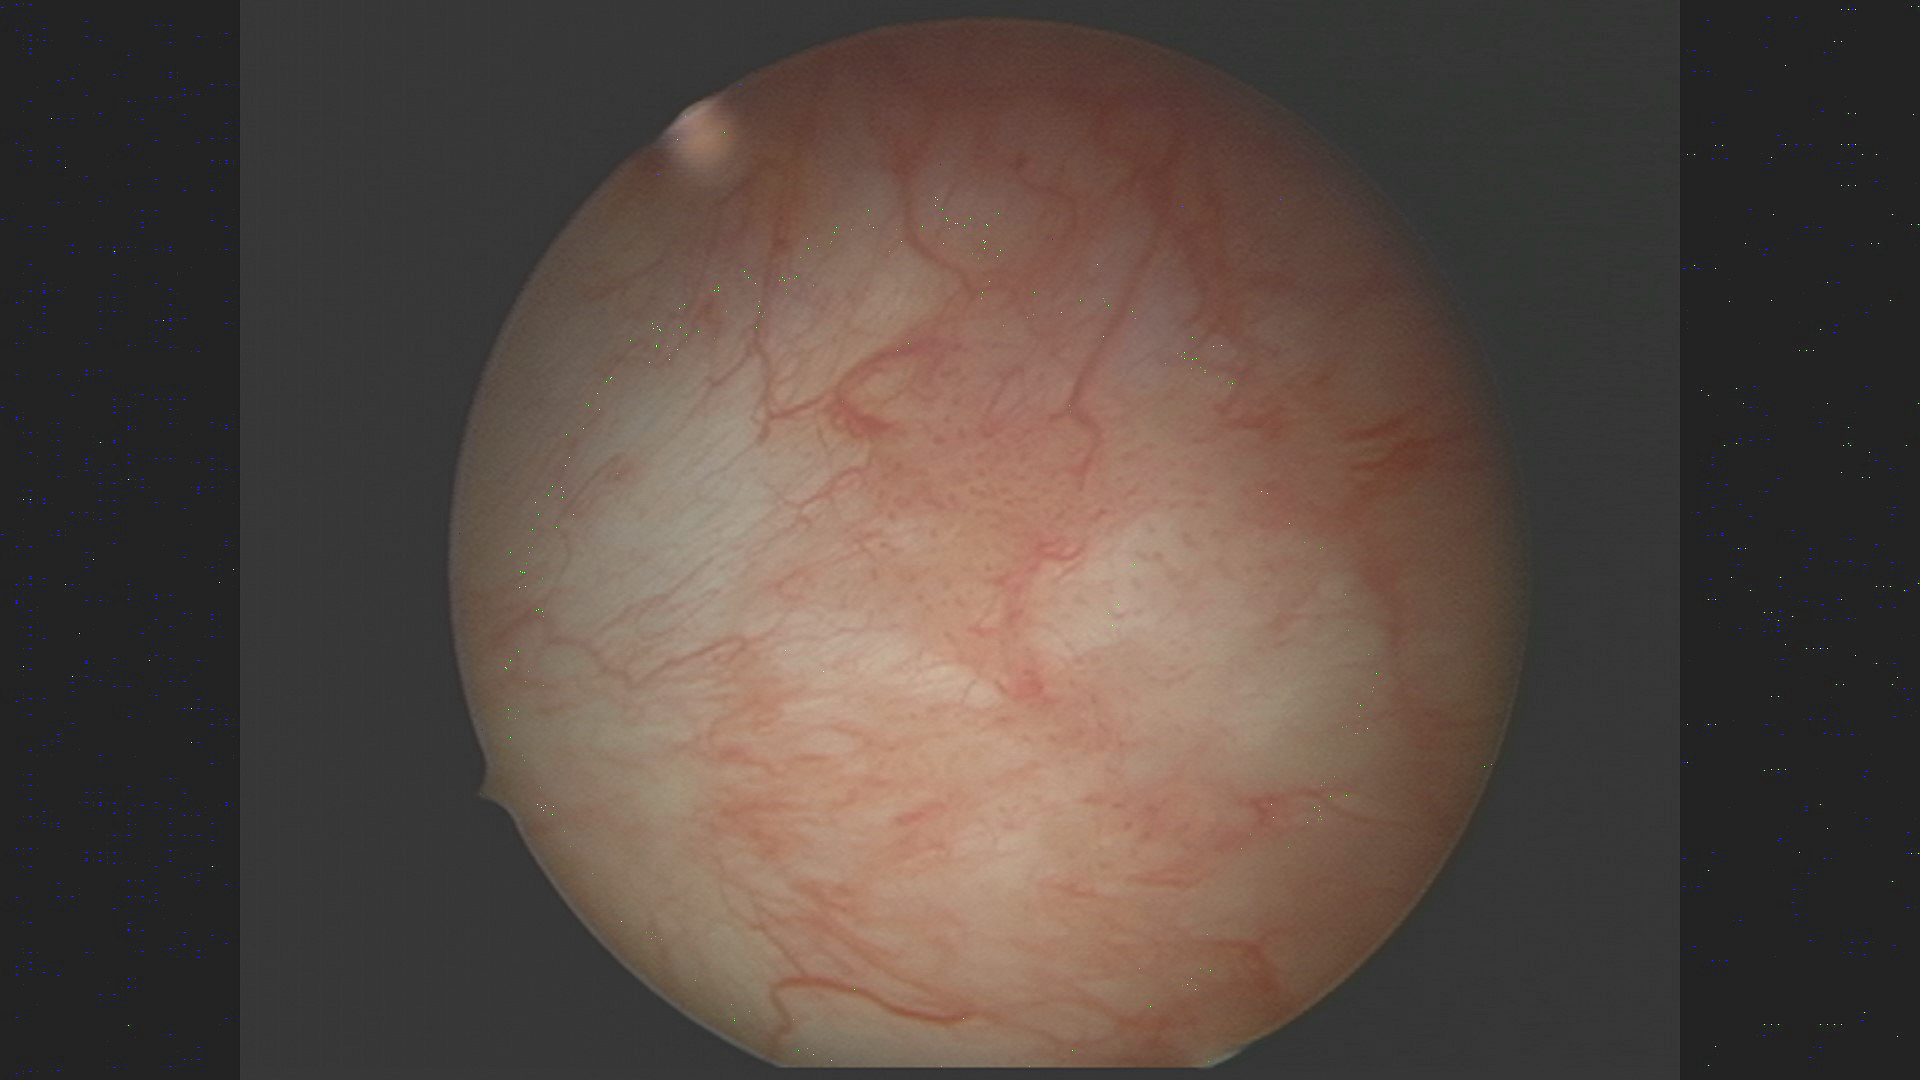
Modality: WLC
Class: Malignant
Subclass: HighGradePapillary
Lesion: L1
Stage: Ta
Morphology: Non-papillary
Bladder cancer association: Yes